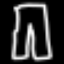
Label: pants